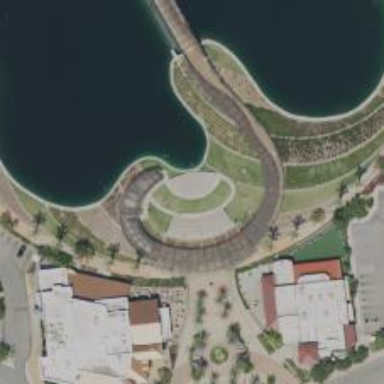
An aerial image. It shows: Amphitheater.